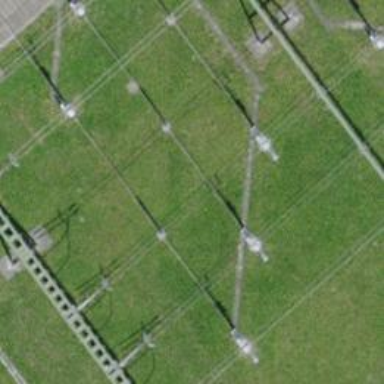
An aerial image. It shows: Busbar power line.